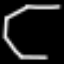
Label: octagon